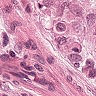
Metastatic tissue present: yes